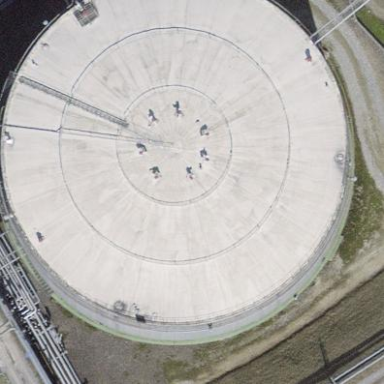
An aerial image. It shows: Storage tank building.